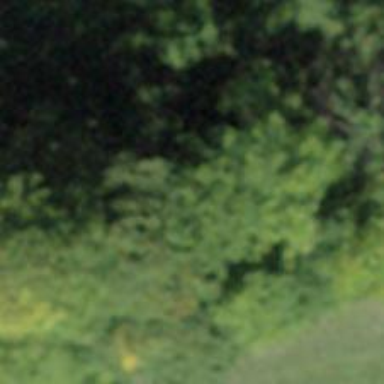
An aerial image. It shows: Row of trees in natural setting.